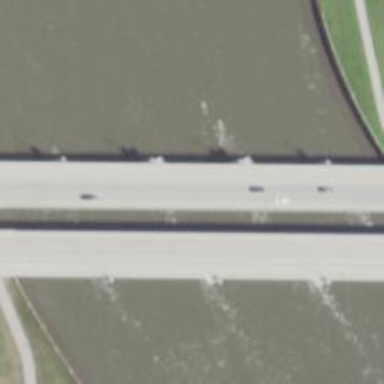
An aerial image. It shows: Bridge.